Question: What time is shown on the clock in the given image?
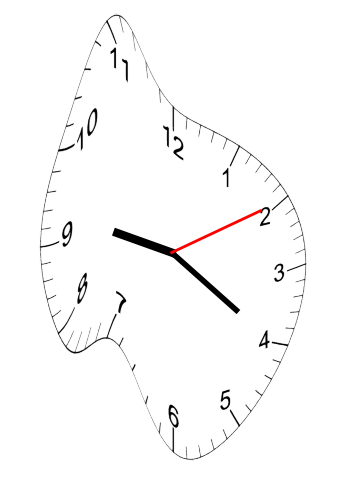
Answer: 09:20:10